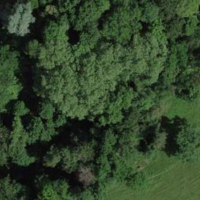
EUNIS habitat code: 41
Species observed at this site:
Asplenium trichomanes